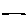
Label: line